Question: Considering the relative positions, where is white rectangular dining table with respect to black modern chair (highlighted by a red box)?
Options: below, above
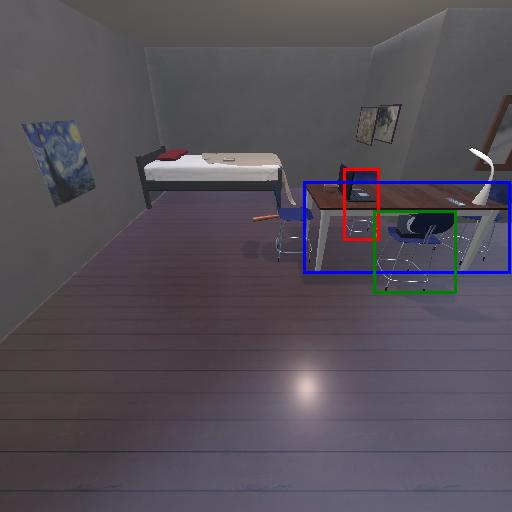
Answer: below